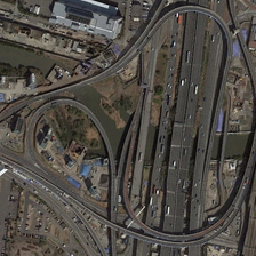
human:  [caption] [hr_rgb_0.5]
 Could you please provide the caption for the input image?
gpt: there are several long curved side roads spanning the wide straight flyover in this metropolitan area .

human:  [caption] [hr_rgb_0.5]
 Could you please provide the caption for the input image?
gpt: The viaduct spans the river.

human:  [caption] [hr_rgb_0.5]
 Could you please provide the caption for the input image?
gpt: the viaducts crosses over the river vertically .

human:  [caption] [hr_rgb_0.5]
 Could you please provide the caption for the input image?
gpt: A bridge over the river.

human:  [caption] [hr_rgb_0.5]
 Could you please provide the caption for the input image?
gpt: The viaduct crossed the river.